Question: What I want to do is place two controls at the same position/spot, to be specific a button that contains a ProgressBar inside of it and a button that contains a Icon, once the progress bar is full, I want to switch it to the button which has the icon, like a checkbox/toggle button, it has more than one state, when I change it, it changes the controls.
Image example of the controls:

OBS: The controls are in the title bar controls using MahApps
OBS2: I am using Material Design XAML, and Caliburn.Micro for awesome MVVM
XAML Example:
'''
<Button FontSize="15"
FontWeight="Bold"
cal:Message.Attach="UpdateStatus"
ToolTip="Click here to show the update status."
Visibility="Visible">
<ProgressBar Style="{StaticResource MaterialDesignCircularProgressBar}"
Value="0"
IsIndeterminate="True"
VerticalAlignment="Center"
HorizontalAlignment="Center"
Height="22"
Width="22" Foreground="White"/>
</Button>
<Button FontSize="15"
FontWeight="Bold"
cal:Message.Attach="Restart"
ToolTip="A update is scheduled, click here to restart the loader and apply the update."
Visibility="{Binding Path=RestartButtonVisibility, Mode=TwoWay}">
<materialDesign:PackIcon Height="22"
Width="22"
Kind="Cached"
FontWeight="Bold"/>
</Button>
'''
Is it possible to acomplish that ? Is there a good way that is not spaghetti to accomplish it ?
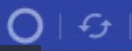
Answer: To have two UI elements at the same spot, you can put them inside a 'Grid'. You just set them to the same row/column (or just don't set anything at all). Then, you'll probably need to implement a new 'IValueConverter' that does the trick.
First, a class somewhere in your local namespace:
'''
using System;
using System.Globalization;
using System.Windows;
using System.Windows.Data;
.
.
.
public class MyValueConverter : IValueConverter
{
public object Convert(object value, Type targetType, object parameter, CultureInfo culture)
{
double v = (double)value;
if (v == 100) return Visibility.Visible;
return Visibility.Collapsed;
}
public object ConvertBack(object value, Type targetType, object parameter, CultureInfo culture)
{
//Not really necesary...
return 0.0;
}
}
'''
This is a value converter. It is used with property bindings, like what you want to do.
And now, your XAML:
'''
<!-- This should be atop... -->
<Window.Resources>
<local:MyValueConverter x:Key="ValueConverter1"/>
</Window.Resources>
.
.
.
<Grid>
<Button x:Name="Button1">
<ProgressBar x:Name="ProgressBar1" Value="50" Width="100" Height="8"/>
</Button>
<Button x:Name="Button2" Visibility="{Binding Value, ElementName=ProgressBar1, Converter={StaticResource ValueConverter1}}">
<StackPanel Orientation="Horizontal">
<Image Source="yourIcon"/>
<TextBlock Text="Label for your button"/>
</StackPanel>
</Button>
</Grid>
'''
We use a value converter to bind the visibility of the second button so that, if the progress bar value is 100, the value given to the 'Visibility' property will be 'Visibility.Visible', and vice-versa.